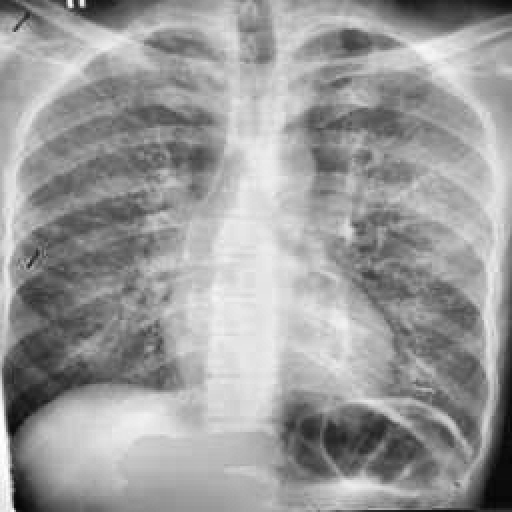
Finding: TUBERCULOSIS